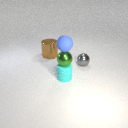
large brown metal cylinder to the left of small cyan rubber cylinder